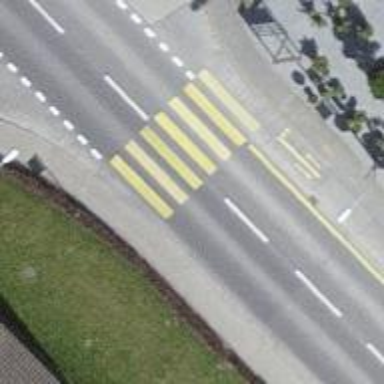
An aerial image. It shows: Uncontrolled zebra crossing with zebra markings.